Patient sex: M
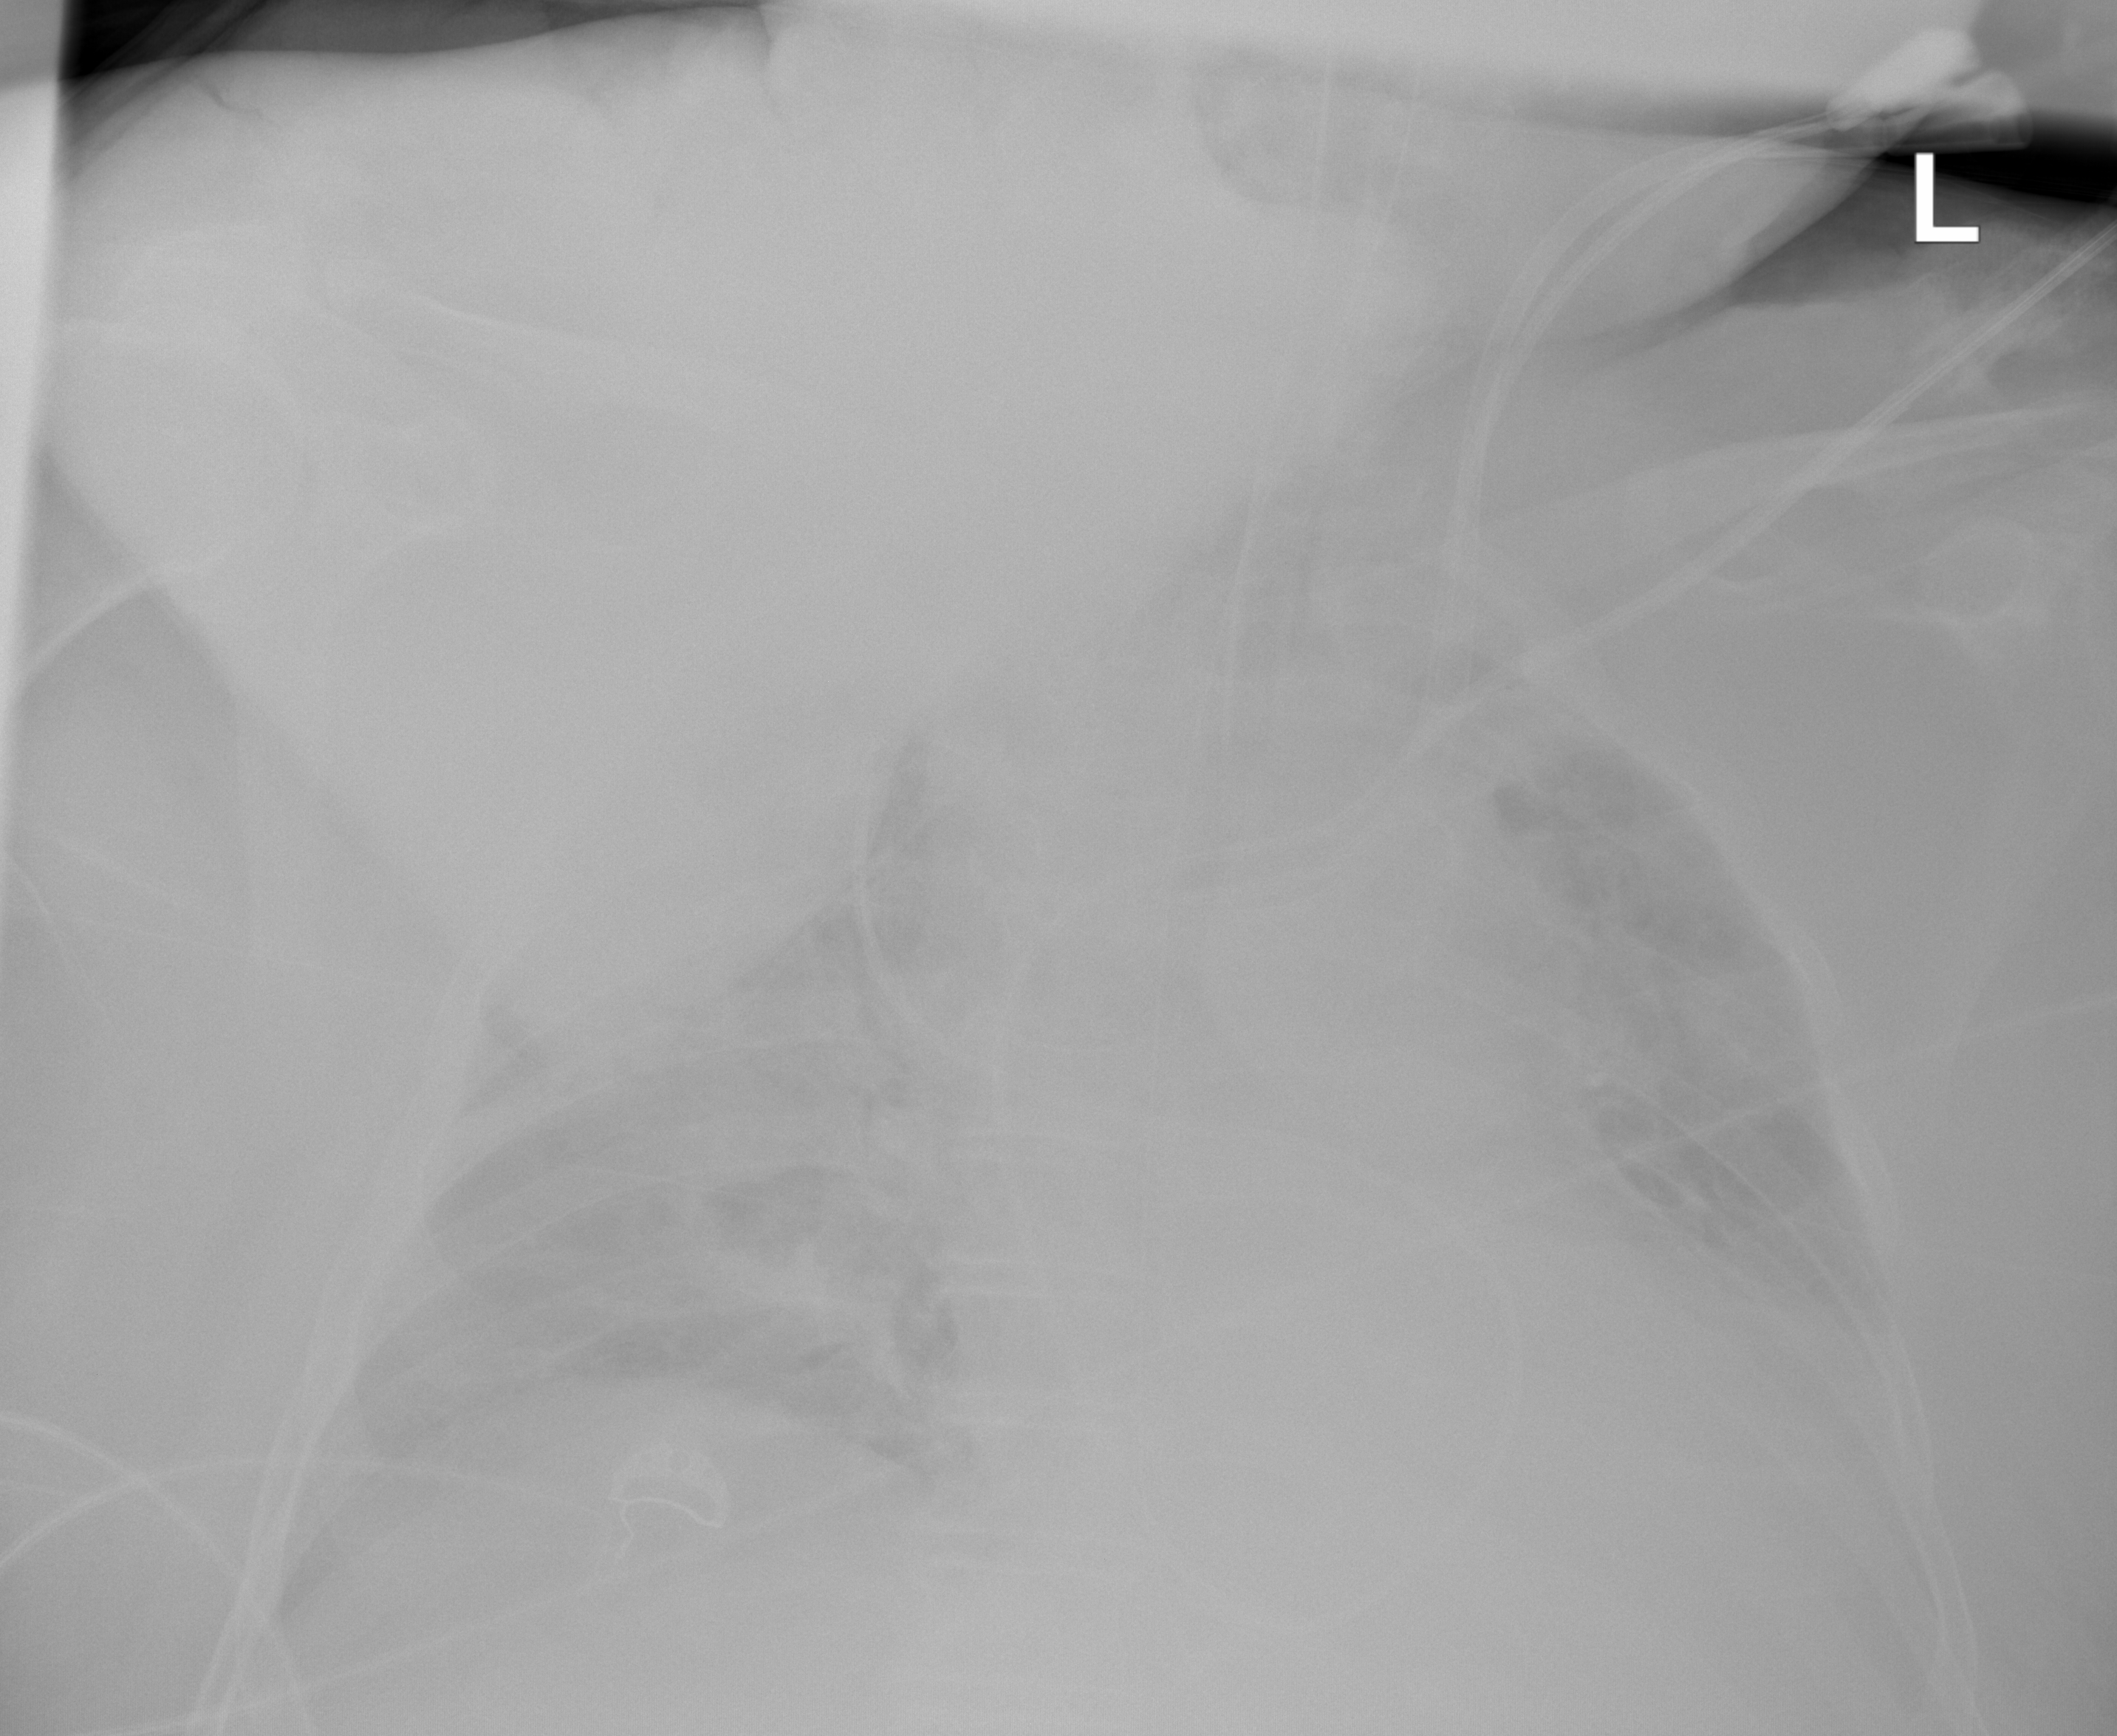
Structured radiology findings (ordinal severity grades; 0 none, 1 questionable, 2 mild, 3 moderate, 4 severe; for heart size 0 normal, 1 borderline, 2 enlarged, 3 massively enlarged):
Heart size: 0
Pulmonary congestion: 3
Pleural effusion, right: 1
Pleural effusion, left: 2
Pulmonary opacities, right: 3
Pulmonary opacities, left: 3
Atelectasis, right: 3
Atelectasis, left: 3